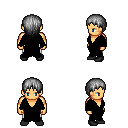
a pixel art fantasy rpg character, male body template, human, tanned skin, black robe, white pants, gray plain hairstyle, black shoes, four views (front, back, left, right), 2x2 character sprite sheet, small pixel art, hard edges, no anti-aliasing